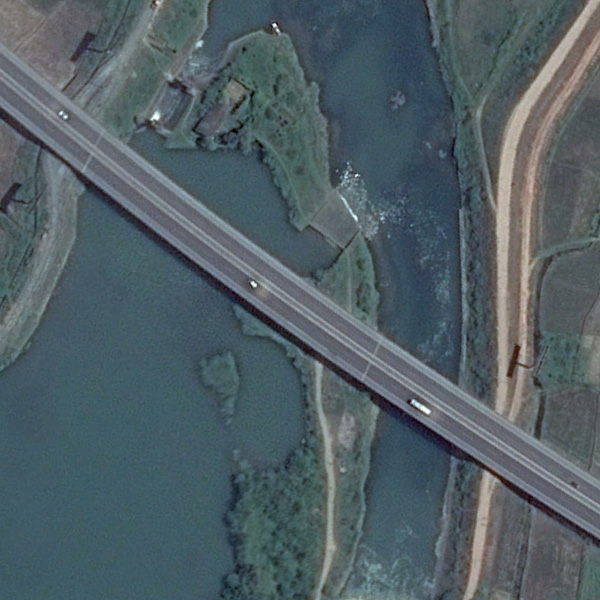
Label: Bridge